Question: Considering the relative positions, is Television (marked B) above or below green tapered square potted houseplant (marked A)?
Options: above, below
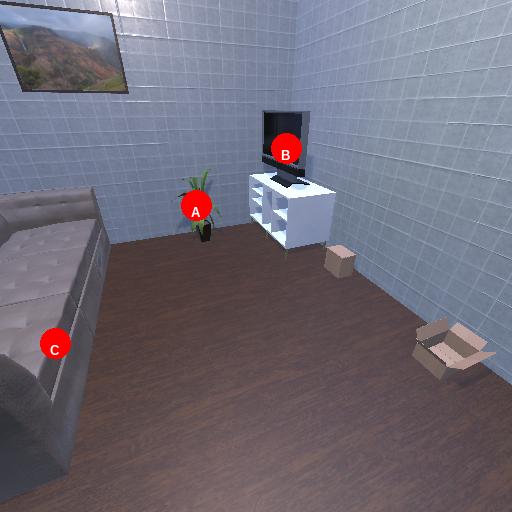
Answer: above